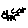
Label: cat